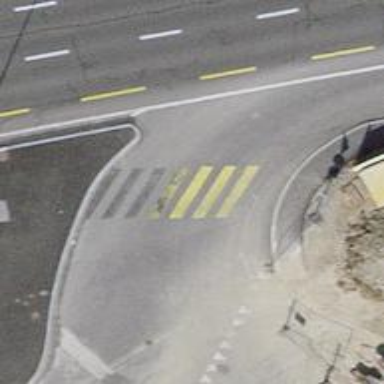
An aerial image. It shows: Marked crossing on the road.